Question: I am trying to containerise an python-flask application which uses MongoDB as database.
the error that I am getting

The error is same when whether I run the Dockerfile of project or the Docker-compose file.
It works fine when I run it on my machine locally.
My DOCKERFILE
'''
FROM python:3
COPY requirements.txt ./
WORKDIR /
RUN apt update -y
RUN apt install build-essential libdbus-glib-1-dev libgirepository1.0-dev -y
RUN apt-get install python-dev -y
RUN apt-get install libcups2-dev -y
RUN apt install libgirepository1.0-dev -y
RUN pip install pycups
RUN pip install cmake
RUN pip install dbus-python
RUN pip install reportlab
RUN pip install PyGObject
RUN pip install -r requirements.txt
COPY . .
CMD ["python3","main.py"]
'''
MY DOCKER-COMPOSE.YML
'''
version: '2.0'
networks:
app-tier:
driver: bridge
services:
myapp:
image: 'chatapp'
networks:
- app-tier
links:
- mongodb
ports:
- 8000:8000
depends_on:
- mongodb
mongodb:
image: 'mongo'
networks:
- app-tier
environment:
- ALLOW_EMPTY_PASSWORD=yes
ports:
- 27018:27017
'''
I tried linking the two containers via --links but i am unable to figure out what actual problem is.
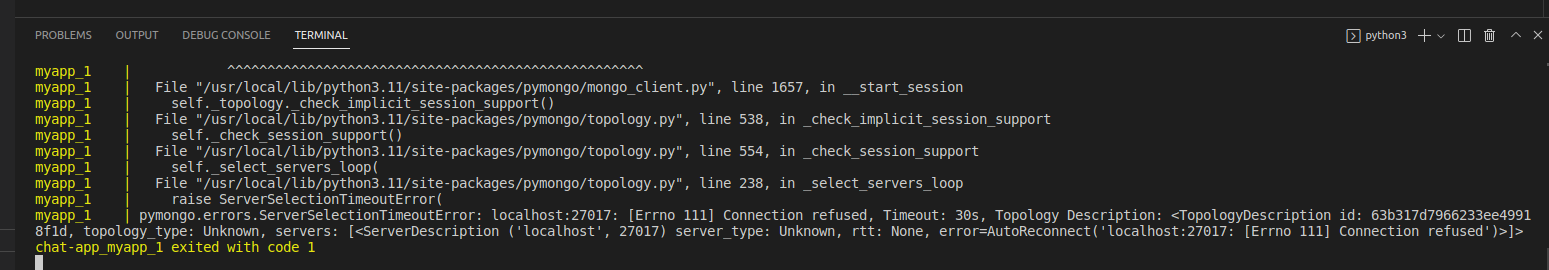
Answer: Your app is trying to mongodb with localhost:27017.
For your app, localhost, is the container where the app is running.
To access the mingoDb container you must use the service name in your docker-compose.yaml.
In your case: mongodb.
So the connection to the db should be: mongodb:27017.
To access mongodb directly from your host macchine you use localhost:27018. In this case localhost refers to your hostsystem (your pc).
Your docker-compose is a bit obsolete. You can update it like so:
'''
version: '3.9'
networks:
app-tier:
driver: bridge
services:
myapp: // this is a service name
image: 'chatapp'
networks:
- app-tier
ports:
- 8000:8000
depends_on:
- mongodb
mongodb: // this is the servicename to connect from the app container
image: 'mongo'
networks:
- app-tier
ports:
- 27018:27017
'''
You can remove also allowempty password.